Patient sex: F
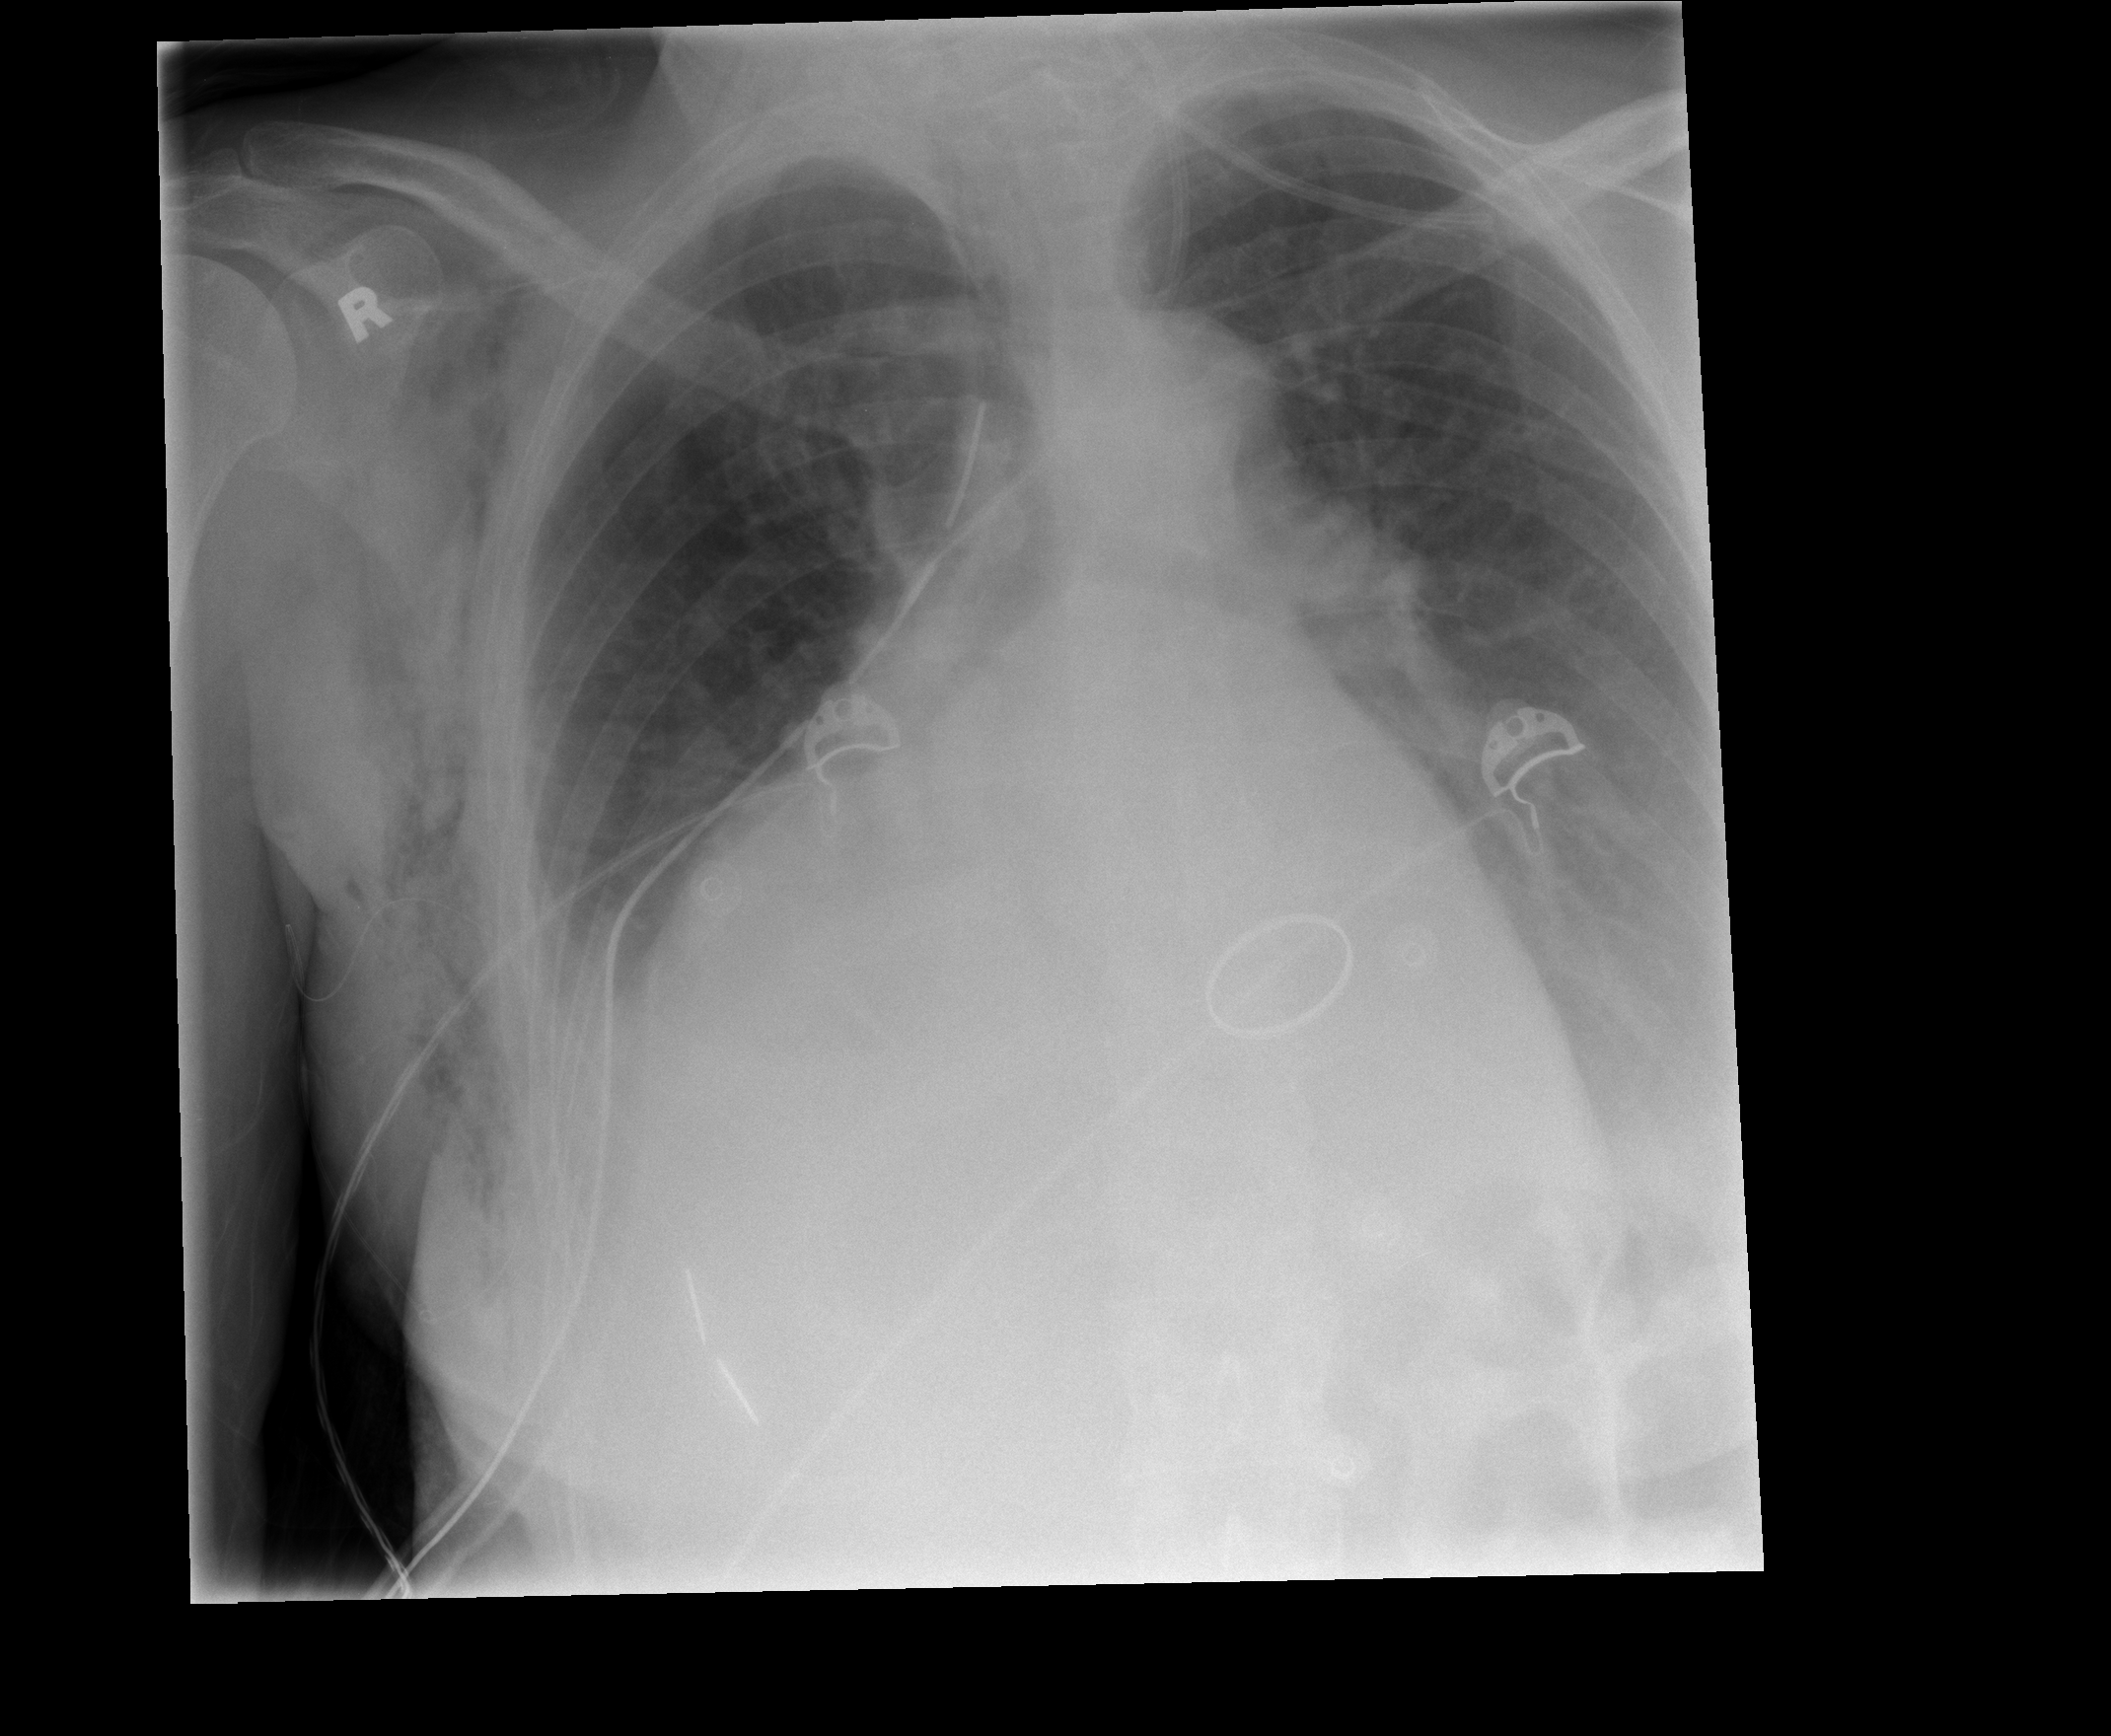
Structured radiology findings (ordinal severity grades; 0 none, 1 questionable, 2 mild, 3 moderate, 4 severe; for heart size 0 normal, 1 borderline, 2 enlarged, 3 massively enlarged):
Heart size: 2
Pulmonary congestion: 0
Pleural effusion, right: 2
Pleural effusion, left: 2
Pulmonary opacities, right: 0
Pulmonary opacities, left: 0
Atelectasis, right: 2
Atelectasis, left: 2